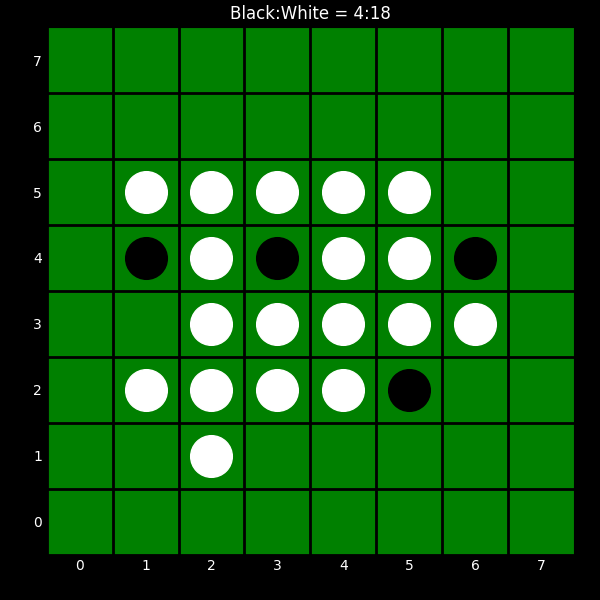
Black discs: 4
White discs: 18